Question: I am making use of recycler view. I have a layout that is highlighted in light red,this layout is included for each item in the recycler view. The light red layout is placed over the background image. I am using setTag method to identify the clicks of the buttons in red layout. That is working properly when i click i get the position. The problem is i want to change the image at specific position.
For example : Consider the heart button. I have set a tag on it like this.
now i get the position by using the getTag method. But now i want to change the image of the heartButton at the a specific position. Is there something like
If not how do i do this then.

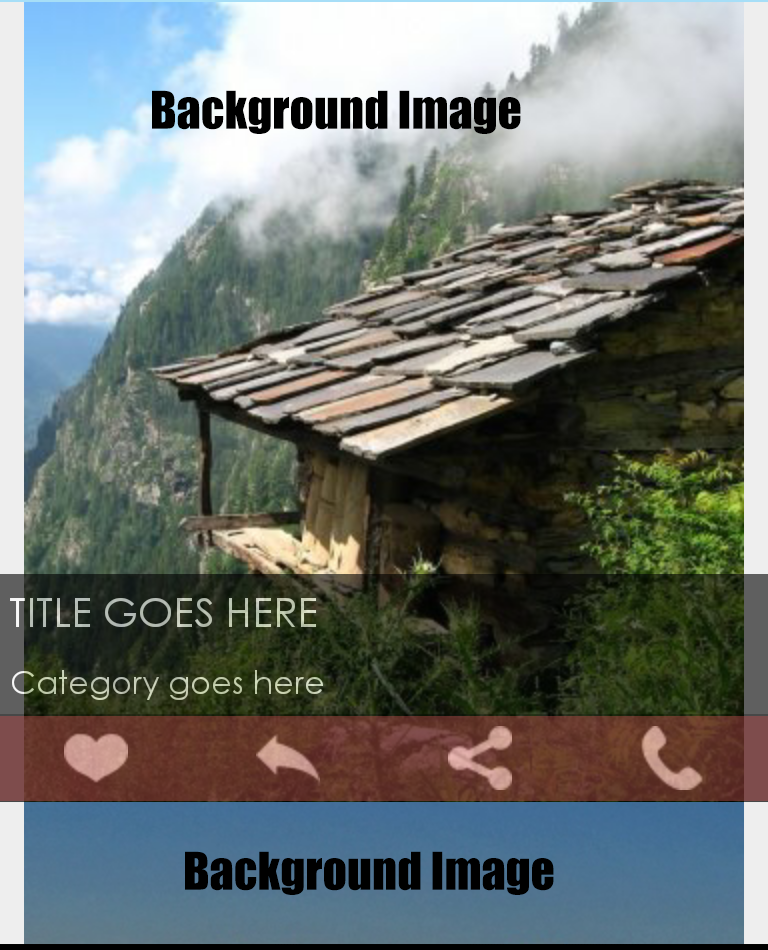
Answer: I made a custom click listener and updated the like in the setter getter.But this works only when the view has been moved out of the view (i think it is the scrapeview)
The Setter Getter Class
'''
public class DemoData {
int background;
boolean liked;
public DemoData(int background) {
this.background = background;
}
public int getBackground() {
return background;
}
// public void setBackground(int background) {
// this.background = background;
// }
public boolean isLiked() {
return liked;
}
public void setLiked(boolean liked) {
this.liked = liked;
}
}
'''
The onBindViewHolder function of the recycler view
'''
@Override
public void onBindViewHolder(ViewHolder holder, int position) {
background = (ImageView) holder.view.findViewById(R.id.image);
layout = (LinearLayout) holder.view.findViewById(R.id.layout);
delete = (ImageView) layout.findViewById(R.id.delete);
lock = (ImageView) layout.findViewById(R.id.lock);
delete.setTag("delete_"+position);
lock.setTag("lock_"+position);
if(Constants.demoDatas.get(position).isLiked()){
delete.setImageResource(R.drawable.ic_launcher);
}
else{
delete.setImageResource(android.R.drawable.ic_delete);
}
delete.setOnClickListener(new CustomClickListener(position));
lock.setOnClickListener(new CustomClickListener(position));
}
'''
The custom click listener is as below
'''
public class CustomClickListener implements View.OnClickListener {
int position;
public CustomClickListener(int position) {
this.position = position;
}
@Override
public void onClick(View v) {
String tag = (String) v.getTag();
String identifier[] = tag.split("_");
// this line saves my state in the Setter Getter Class
Constants.demoDatas.get(position).setLiked(true);
}
}
'''